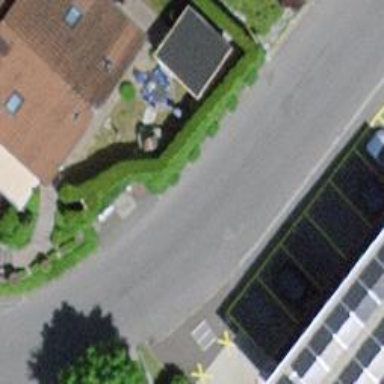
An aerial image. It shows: Hedge acting as barrier.